Field crop: maize
Growth stage: 2
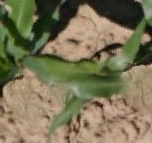
Species: maize